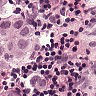
Metastatic tissue present: yes